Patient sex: F
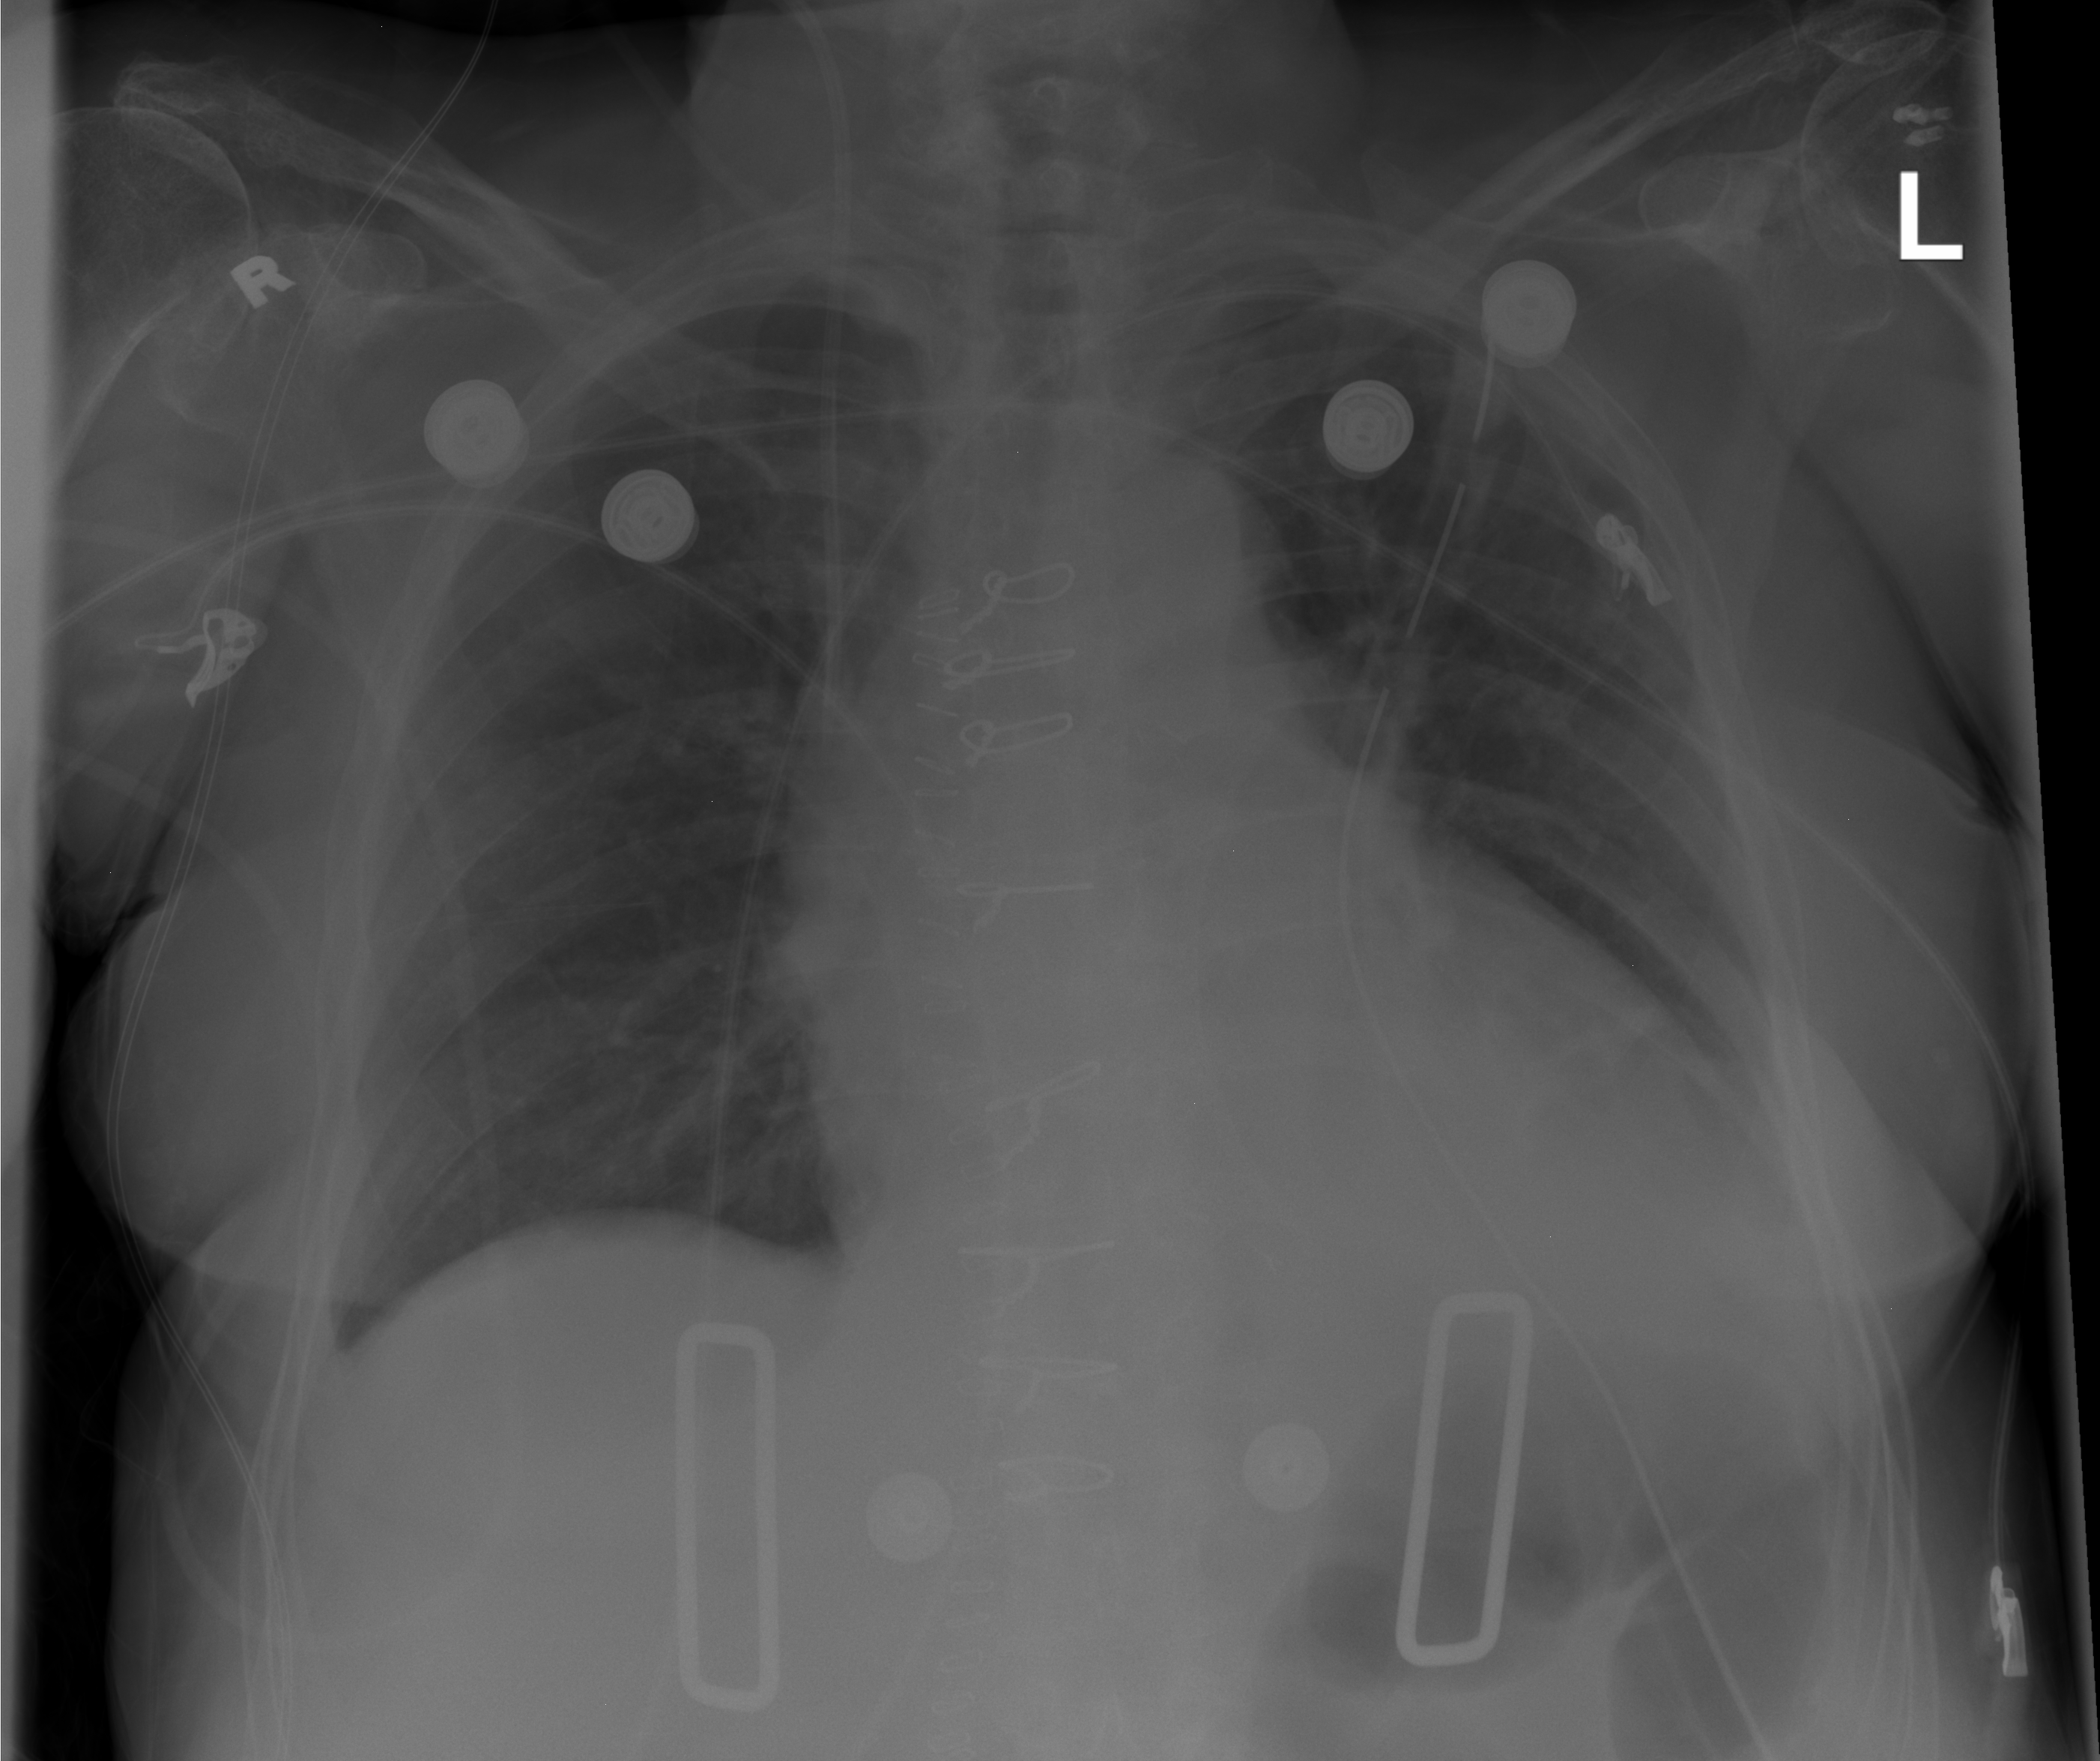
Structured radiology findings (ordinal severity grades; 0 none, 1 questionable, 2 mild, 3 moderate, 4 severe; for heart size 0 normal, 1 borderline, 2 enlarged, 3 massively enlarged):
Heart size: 1
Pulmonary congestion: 0
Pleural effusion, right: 2
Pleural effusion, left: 0
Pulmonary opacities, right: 0
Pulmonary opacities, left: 0
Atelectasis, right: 0
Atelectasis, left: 0